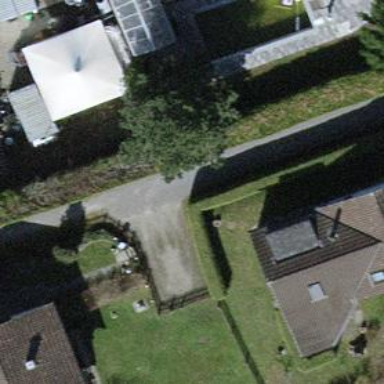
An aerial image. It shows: Hedge acting as barrier.